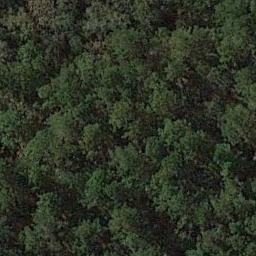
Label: forest